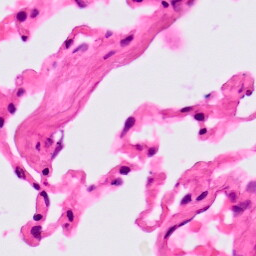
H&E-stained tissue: Lung